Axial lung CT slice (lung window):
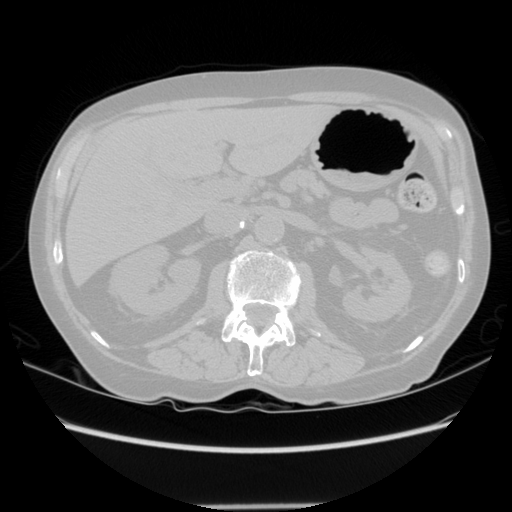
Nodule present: no